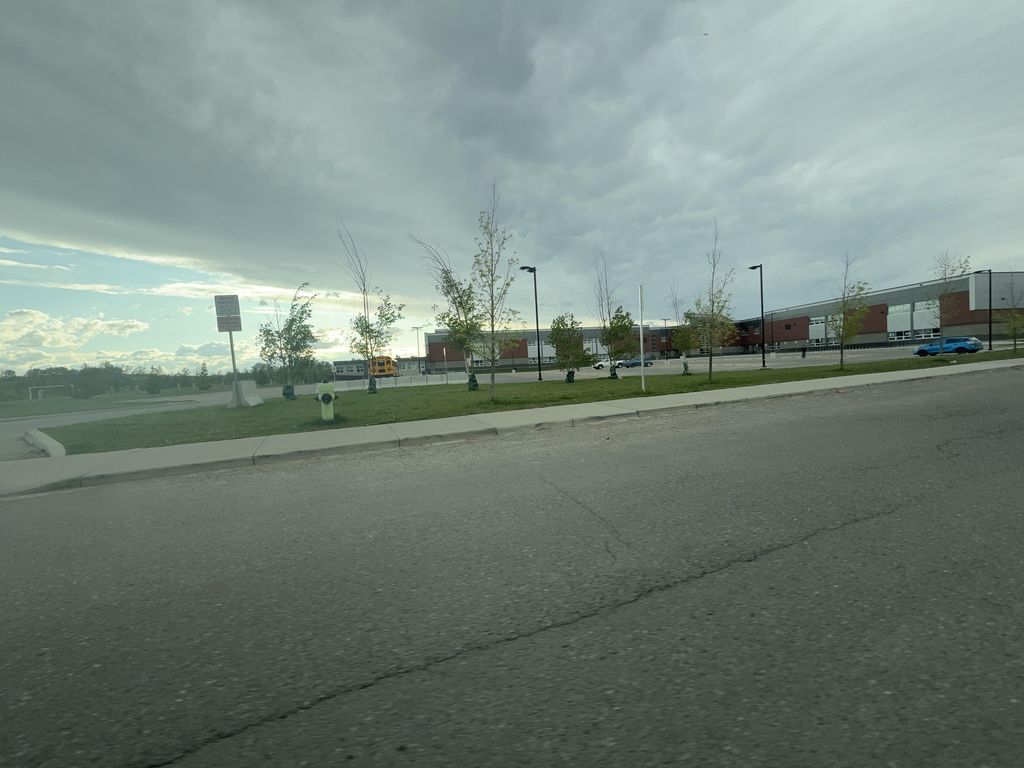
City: calgary